Interaction volume radius: 5 \u00c5
Interaction volume height: 10 \u00c5
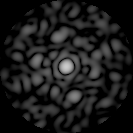
Disorder parameter: 0.7875